Question: I have a ASP.Net 2.0 website hosted in 'IIS6'. It has 'webmethod' defined in code-behind classes. These webmethods are accessed by 'jQuery Ajax'.
Now, when I host the website in a 'gzip' enabled website, we are getting 'content-length' as zero in the client. Without compression the website works fine.
I read in the article <URL> about 'ApplicationHost.config' and following configuration - but it is for 'IIS7'.

What is the command / tool / configuration to enable 'JSON' compression in ?
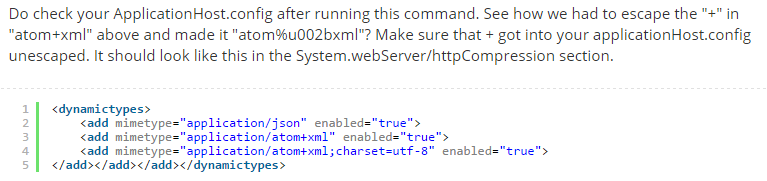
Answer: Back in IIS6, compression was determined by its metabase and not through ASP.NET configuration, another difference is that it was by file extensions and not mime types.
You can read about it in <URL>